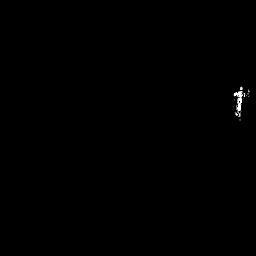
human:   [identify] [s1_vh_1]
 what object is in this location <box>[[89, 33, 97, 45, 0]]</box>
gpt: <ref>1 medium ship at the right</ref>